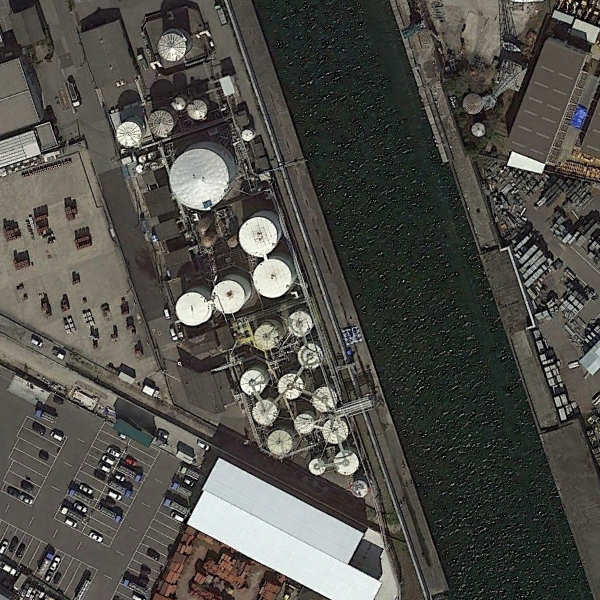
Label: StorageTanks